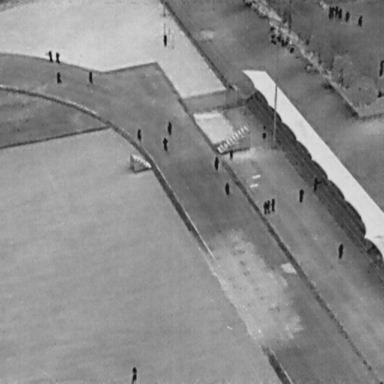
There are 26 objects shown in the infrared image, including 25 People, and a DontCare.